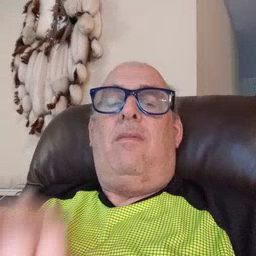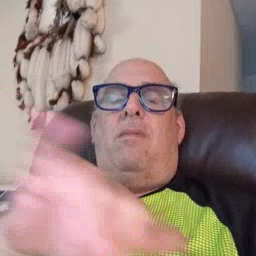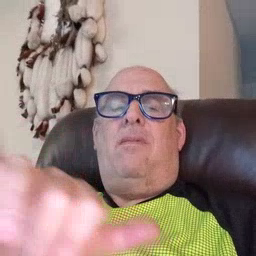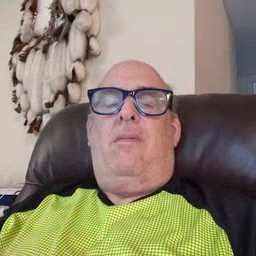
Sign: same